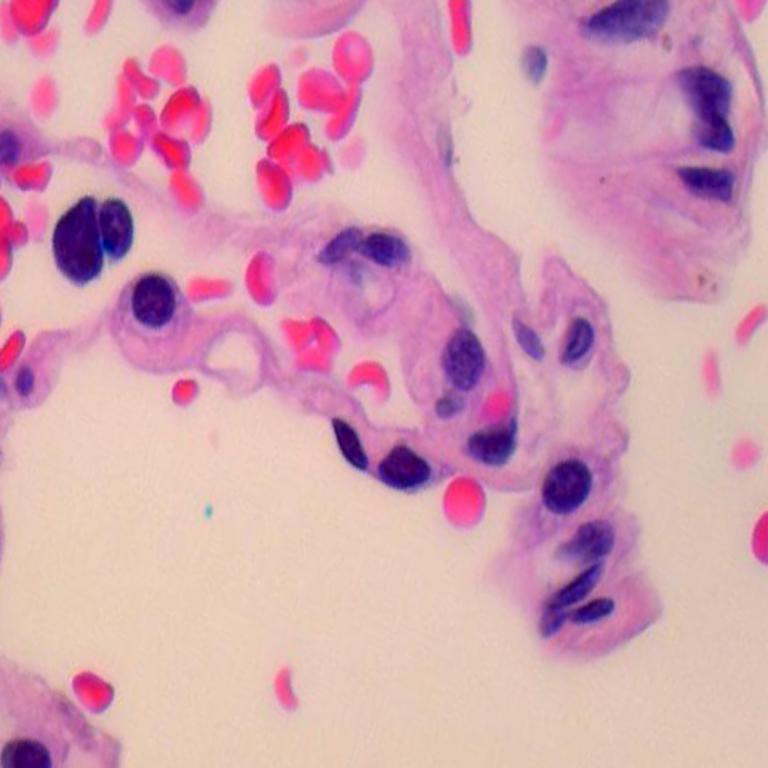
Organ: lung
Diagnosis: benign